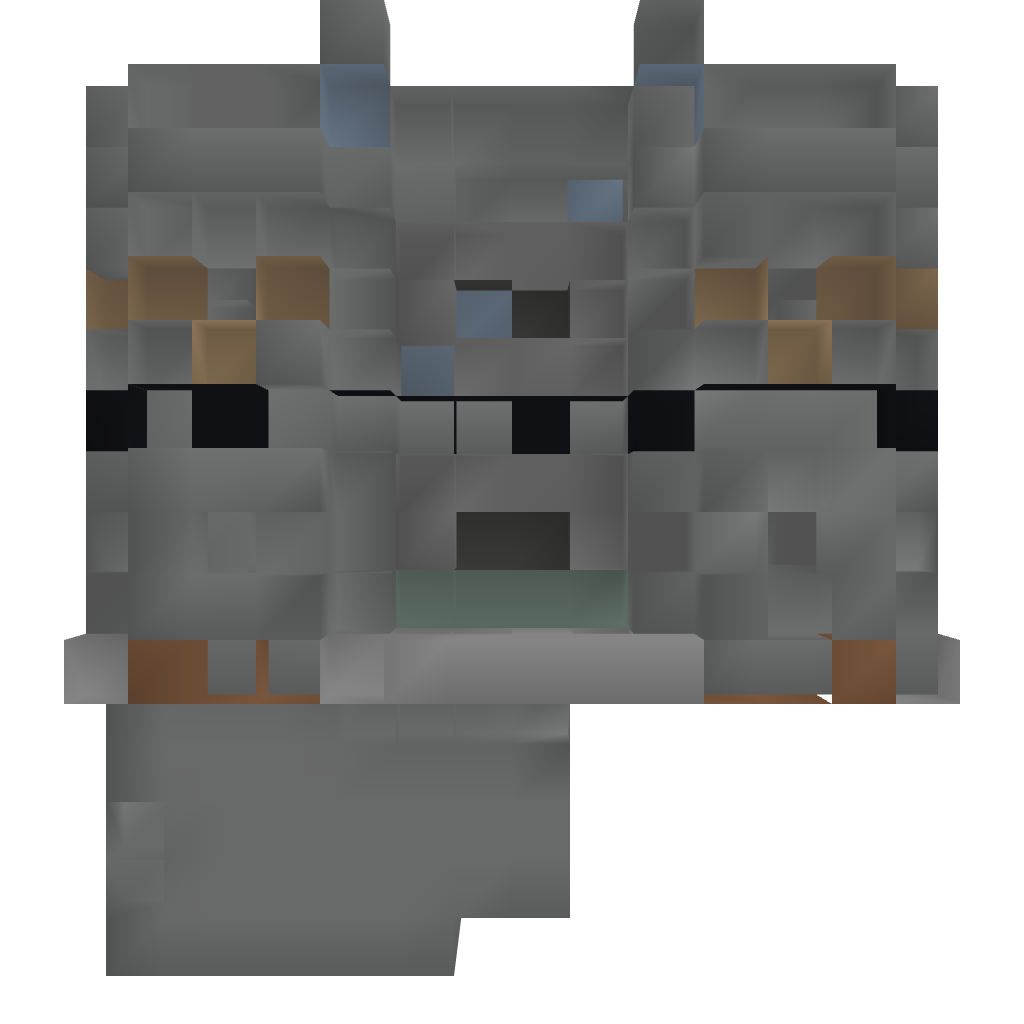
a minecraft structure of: PvP Tower [Black]